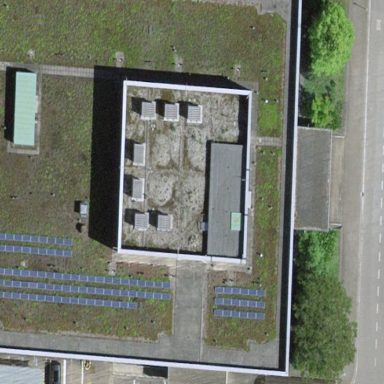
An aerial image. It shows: Office building.